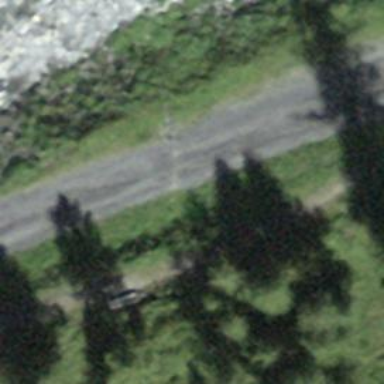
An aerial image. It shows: Track with grade 2 gravel surface.